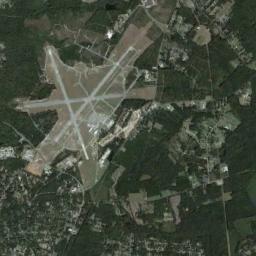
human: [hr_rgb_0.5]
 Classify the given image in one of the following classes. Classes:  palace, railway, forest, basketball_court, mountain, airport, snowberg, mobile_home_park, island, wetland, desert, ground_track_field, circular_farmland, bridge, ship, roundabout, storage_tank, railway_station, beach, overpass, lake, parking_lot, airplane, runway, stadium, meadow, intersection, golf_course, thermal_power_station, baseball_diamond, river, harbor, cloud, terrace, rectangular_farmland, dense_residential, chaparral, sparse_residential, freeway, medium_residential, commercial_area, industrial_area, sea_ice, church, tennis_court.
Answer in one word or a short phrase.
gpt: airport